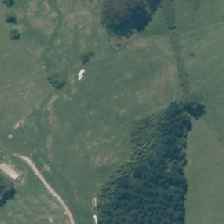
Land cover: low_producing_grassland